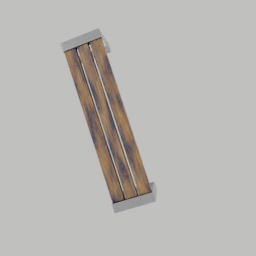
Label: furniture